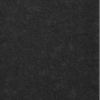
Label: dusty